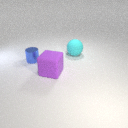
large cyan rubber sphere to the right of small blue metal cylinder